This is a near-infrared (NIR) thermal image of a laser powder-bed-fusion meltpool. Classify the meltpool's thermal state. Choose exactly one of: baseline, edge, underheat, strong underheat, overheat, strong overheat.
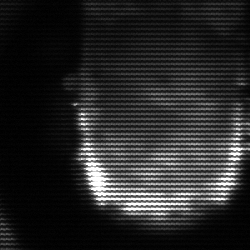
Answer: baseline